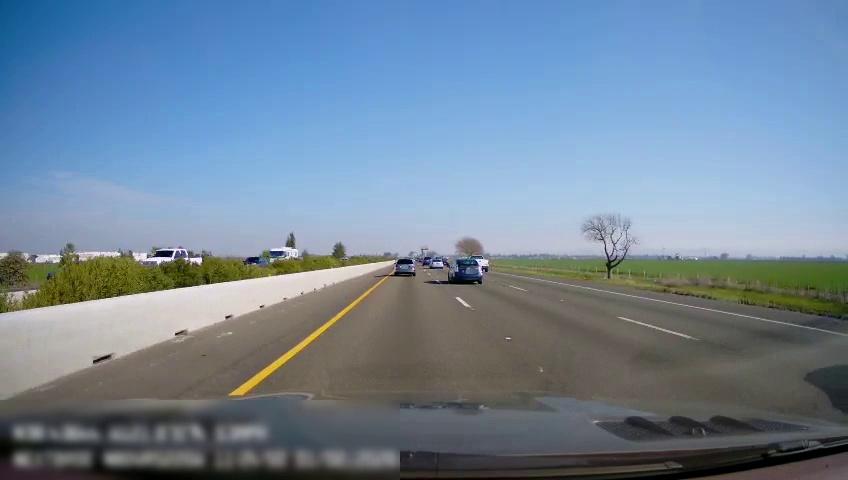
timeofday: Day
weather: Sunny
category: Drivable Space
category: Vehicles | Car
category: Vehicles | Truck
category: Vehicles | Bus
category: Vehicles | SUV
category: Vehicles | Truck
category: Vehicles | Car
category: Vehicles | Car
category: Lanes | Current Lane
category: Lanes | Current Lane
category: Lanes | Alternate Lane
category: Lanes | Alternate Lane